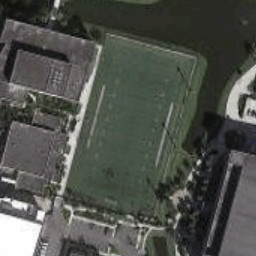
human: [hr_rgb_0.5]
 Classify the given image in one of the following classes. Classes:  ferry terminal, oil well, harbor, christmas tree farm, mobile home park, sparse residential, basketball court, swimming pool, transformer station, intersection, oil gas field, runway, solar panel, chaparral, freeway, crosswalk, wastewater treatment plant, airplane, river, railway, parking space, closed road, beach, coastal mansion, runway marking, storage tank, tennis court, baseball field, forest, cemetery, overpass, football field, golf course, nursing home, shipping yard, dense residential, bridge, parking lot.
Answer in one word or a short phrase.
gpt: football field